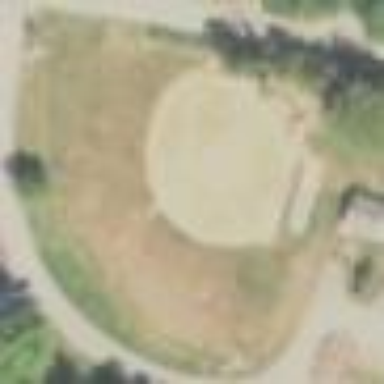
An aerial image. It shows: Baseball pitch for leisure and sports activities.